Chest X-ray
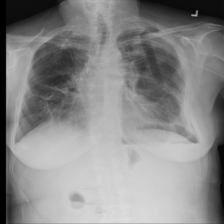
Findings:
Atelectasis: negative
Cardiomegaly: negative
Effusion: negative
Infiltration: negative
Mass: negative
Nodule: negative
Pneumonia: negative
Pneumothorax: negative
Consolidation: negative
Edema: negative
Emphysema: negative
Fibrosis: negative
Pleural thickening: negative
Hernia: negative